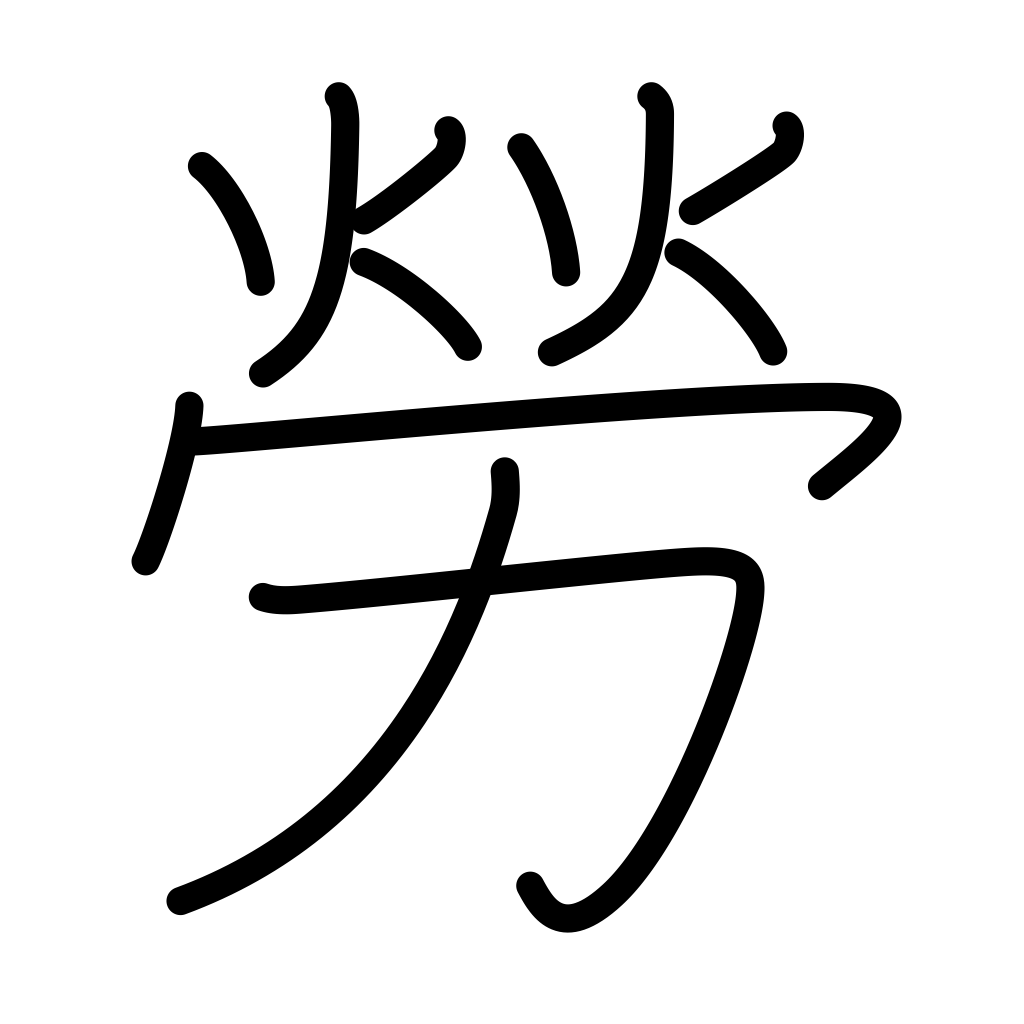
Meaning: thank for, reward for